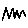
Label: zigzag